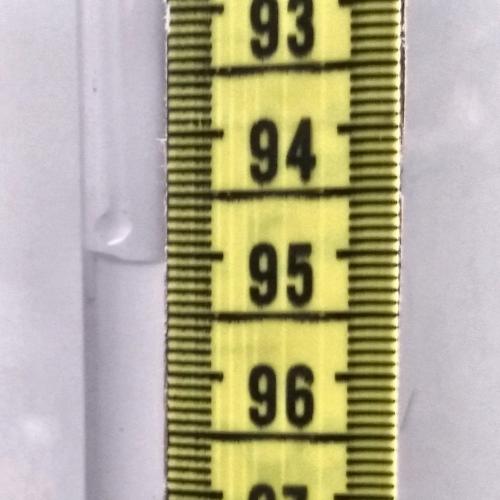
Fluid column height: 95.1 cm